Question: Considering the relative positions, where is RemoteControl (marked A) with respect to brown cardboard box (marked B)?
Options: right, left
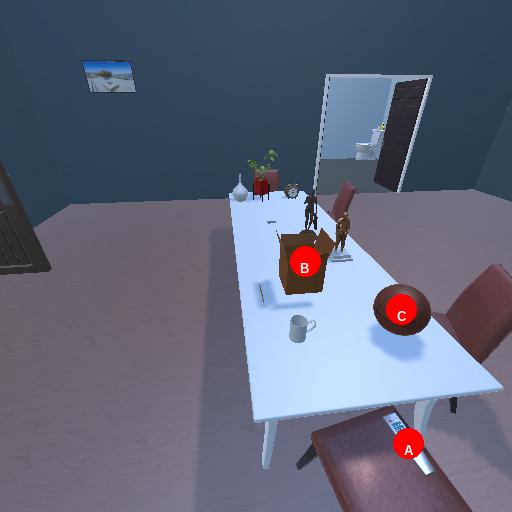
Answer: right